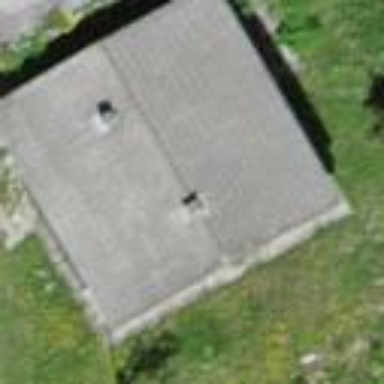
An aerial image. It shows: Simple house.